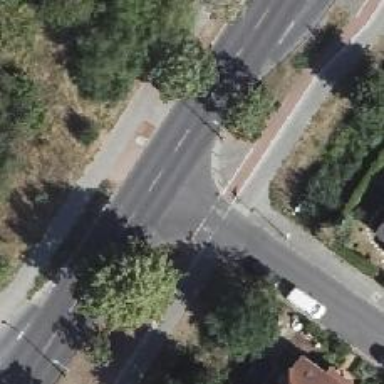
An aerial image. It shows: Secondary road with asphalt surface. It features separate sidewalks on both sides and lane markings.